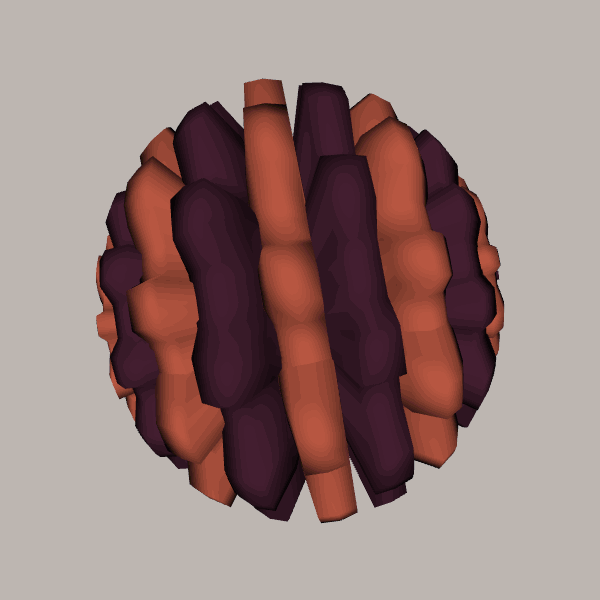
Background: light